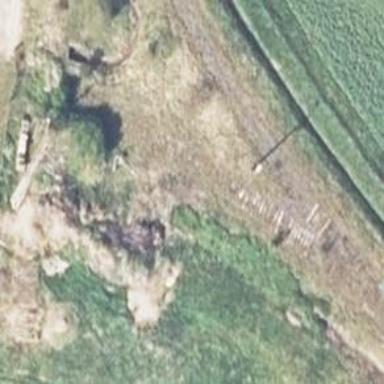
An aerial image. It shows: Abandoned railway spur.